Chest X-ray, AP view. Patient: 49 years old, sex F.
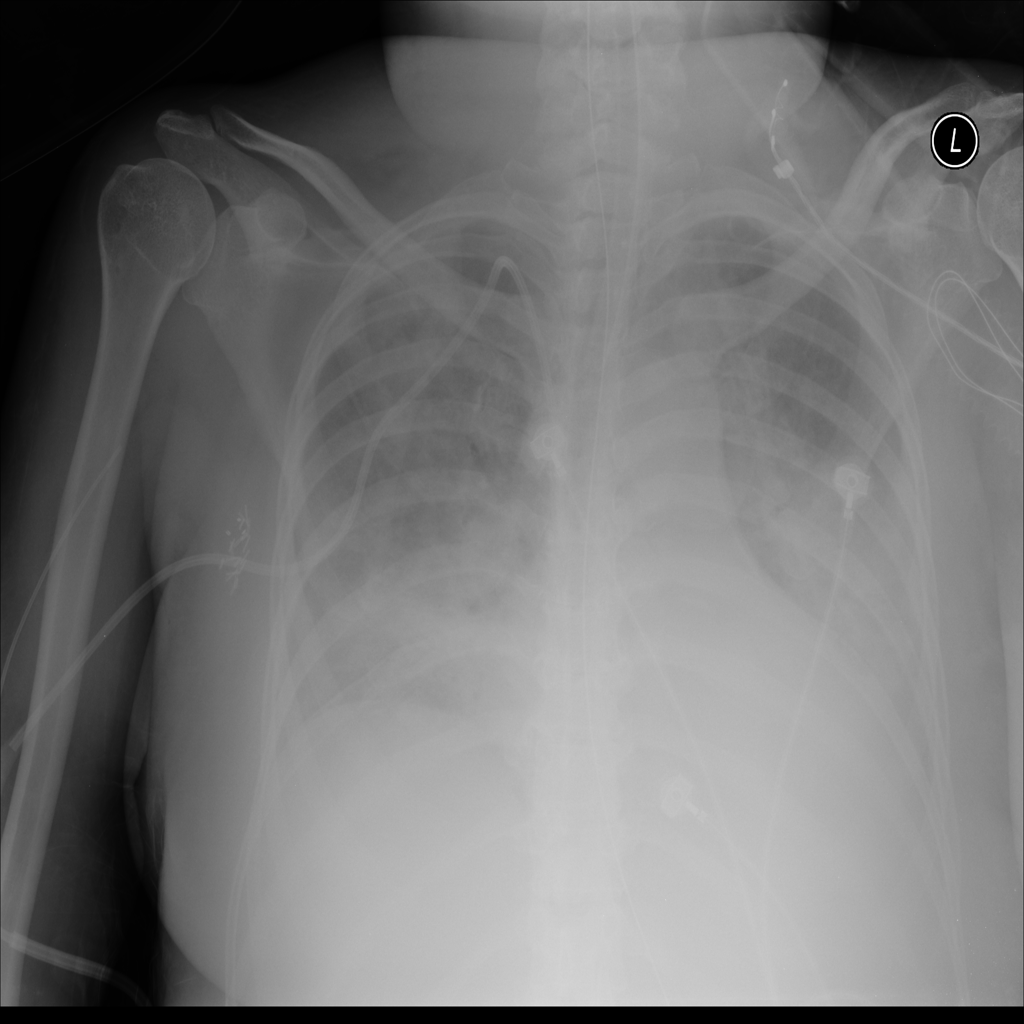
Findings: No Finding